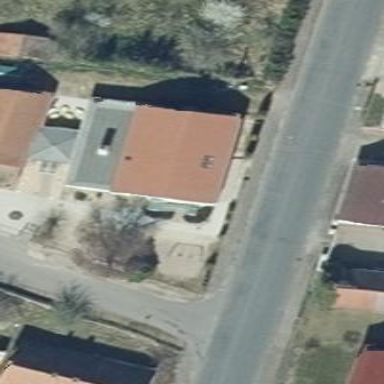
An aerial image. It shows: Residential building with flat grey roof. The building consists of multiple parts.